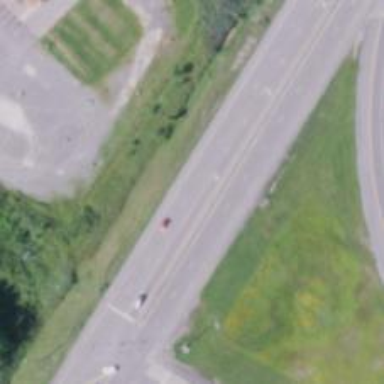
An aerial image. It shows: This image shows trunk highway that functions as expressway.